Question: Im using AutoLayout in my cells but, when the cell has large text inside the cell and the cell expands the cell seems to overlap the cell below. Image shows how this is overlapping the cells:

UITableViewCell:
'''
#import "PostTableViewCell.h"
@implementation PostTableViewCell
@synthesize main;
@synthesize top;
@synthesize center;
@synthesize centerLeft;
@synthesize centerRight;
@synthesize bottom;
@synthesize labelMessage;
@synthesize labelCat;
@synthesize labelSubCat;
@synthesize labelCountry;
@synthesize labelUser;
@synthesize labelDate;
@synthesize imageviewThreadImage;
@synthesize split;
- (id)initWithStyle:(UITableViewCellStyle)style reuseIdentifier:(NSString *)reuseIdentifier {
self = [super initWithStyle:style reuseIdentifier:reuseIdentifier];
if (self) {
[self.contentView setTranslatesAutoresizingMaskIntoConstraints:NO];
self.contentView.autoresizingMask = UIViewAutoresizingFlexibleHeight|UIViewAutoresizingFlexibleWidth;
CGRect screenBound = [[UIScreen mainScreen] bounds];
CGSize screenSize = screenBound.size;
CGFloat screenWidth = screenSize.width;
//CGFloat screenHeight = screenSize.height;
main = [UIView new];
[self.contentView addSubview:main];
main.translatesAutoresizingMaskIntoConstraints = NO;
[main sizeToFit];
main.backgroundColor = [UIColor whiteColor];
top = [UIView new];
[main addSubview:top];
top.translatesAutoresizingMaskIntoConstraints = NO;
[top sizeToFit];
top.backgroundColor = [UIColor whiteColor];
labelUser = [UILabel new];
[top addSubview:labelUser];
labelUser.translatesAutoresizingMaskIntoConstraints = NO;
[labelUser sizeToFit];
[labelUser setFont:[UIFont systemFontOfSize:10]];
labelUser.textColor = [UIColor colorWithRed:(114.0/255.0) green:(114.0/255.0) blue:(114.0/255.0) alpha:1.0];
labelDate = [UILabel new];
[top addSubview:labelDate];
labelDate.translatesAutoresizingMaskIntoConstraints = NO;
[labelDate sizeToFit];
[labelDate setFont:[UIFont systemFontOfSize:10]];
labelDate.textColor = [UIColor colorWithRed:(114.0/255.0) green:(114.0/255.0) blue:(114.0/255.0) alpha:1.0];
center = [UIView new];
[main addSubview:center];
center.translatesAutoresizingMaskIntoConstraints = NO;
[center sizeToFit];
center.backgroundColor = [UIColor whiteColor];
imageviewThreadImage = [UIImageView new];
[center addSubview:imageviewThreadImage];
imageviewThreadImage.translatesAutoresizingMaskIntoConstraints = NO;
imageviewThreadImage.backgroundColor = [UIColor colorWithRed:(207.0/255.0) green:(215.0/255.0) blue:(248.0/255.0) alpha:1.0];
[imageviewThreadImage sizeToFit];
labelMessage = [UILabel new];
[center addSubview:labelMessage];
labelMessage.translatesAutoresizingMaskIntoConstraints = NO;
[labelMessage sizeToFit];
[labelMessage setFont:[UIFont systemFontOfSize:12]];
labelMessage.preferredMaxLayoutWidth = screenWidth - 10 - 36;
labelMessage.lineBreakMode = NSLineBreakByWordWrapping;
labelMessage.numberOfLines = 0;
labelMessage.textColor = [UIColor lightGrayColor];
//labelMessage.backgroundColor = [UIColor colorWithRed:(207.0/255.0) green:(215.0/255.0) blue:(248.0/255.0) alpha:1.0];
//labelMessage.lineBreakMode = UILineBreakModeWordWrap;
bottom = [UIView new];
[main addSubview:bottom];
bottom.translatesAutoresizingMaskIntoConstraints = NO;
[bottom sizeToFit];
labelCat = [UILabel new];
[bottom addSubview:labelCat];
labelCat.translatesAutoresizingMaskIntoConstraints = NO;
[labelCat sizeToFit];
[labelCat setFont:[UIFont systemFontOfSize:10]];
labelCat.textColor = [UIColor colorWithRed:(58.0/255.0) green:(82.0/255.0) blue:(207.0/255.0) alpha:1.0];
labelCat.lineBreakMode = NSLineBreakByWordWrapping;
labelCat.numberOfLines = 0;
labelSubCat = [UILabel new];
[bottom addSubview:labelSubCat];
labelSubCat.translatesAutoresizingMaskIntoConstraints = NO;
[labelSubCat sizeToFit];
[labelSubCat setFont:[UIFont systemFontOfSize:10]];
labelSubCat.textColor = [UIColor colorWithRed:(58.0/255.0) green:(82.0/255.0) blue:(207.0/255.0) alpha:1.0];
labelCountry = [UILabel new];
[bottom addSubview:labelCountry];
labelCountry.translatesAutoresizingMaskIntoConstraints = NO;
[labelCountry sizeToFit];
[labelCountry setFont:[UIFont systemFontOfSize:10]];
labelCountry.textColor = [UIColor colorWithRed:(58.0/255.0) green:(82.0/255.0) blue:(207.0/255.0) alpha:1.0];
split = [UIView new];
[main addSubview:split];
split.translatesAutoresizingMaskIntoConstraints = NO;
[split sizeToFit];
split.backgroundColor = [UIColor grayColor];
}
return self;
}
- (void)layoutSubviews
{
[super layoutSubviews];
// Make sure the contentView does a layout pass here so that its subviews have their frames set, which we
// need to use to set the preferredMaxLayoutWidth below.
[self.contentView setNeedsLayout];
[self.contentView layoutIfNeeded];
// Set the preferredMaxLayoutWidth of the mutli-line bodyLabel based on the evaluated width of the label's frame,
// as this will allow the text to wrap correctly, and as a result allow the label to take on the correct height.
self.labelMessage.preferredMaxLayoutWidth = CGRectGetWidth(self.labelMessage.frame);
}
- (void)updateConstraints {
[super updateConstraints];
if (self.didSetupConstraints) return;
NSDictionary *viewsDictionary7 = @{@"main":main};
NSArray *constraint_H37 = [NSLayoutConstraint constraintsWithVisualFormat:@"V:|[main]|"
options:0
metrics:nil
views:viewsDictionary7];
NSArray *constraint_V37 = [NSLayoutConstraint constraintsWithVisualFormat:@"H:|[main]|"
options:0
metrics:nil
views:viewsDictionary7];
[self.contentView addConstraints:constraint_H37];
[self.contentView addConstraints:constraint_V37];
//NSString *text = labelMessage.text;
NSDictionary *viewsDictionary3 = @{@"top":top,@"center":center,@"bottom":bottom,@"split":split};
NSArray *constraint_H3 = [NSLayoutConstraint constraintsWithVisualFormat:@"V:|-10-[top]-5-[center(>=40)]-5-[bottom]-10-[split(1)]|"
options:0
metrics:nil
views:viewsDictionary3];
NSArray *constraint_H33cvcv4545fdd = [NSLayoutConstraint constraintsWithVisualFormat:@"H:|[split]|"
options:0
metrics:nil
views:viewsDictionary3];
NSArray *constraint_H33 = [NSLayoutConstraint constraintsWithVisualFormat:@"H:|[top]|"
options:0
metrics:nil
views:viewsDictionary3];
NSArray *constraint_H333 = [NSLayoutConstraint constraintsWithVisualFormat:@"H:|[center]|"
options:0
metrics:nil
views:viewsDictionary3];
NSArray *constraint_H3335657 = [NSLayoutConstraint constraintsWithVisualFormat:@"H:|[bottom]|"
options:0
metrics:nil
views:viewsDictionary3];
NSDictionary *viewsDictionary4 = @{@"labelUser":labelUser,@"labelDate":labelDate};
NSArray *constraint_H4 = [NSLayoutConstraint constraintsWithVisualFormat:@"V:|[labelUser]|"
options:0
metrics:nil
views:viewsDictionary4];
NSDictionary *viewsDictionary45 = @{@"labelDate":labelDate};
NSArray *constraint_H4555 = [NSLayoutConstraint constraintsWithVisualFormat:@"V:|[labelDate]|"
options:0
metrics:nil
views:viewsDictionary45];
NSArray *constraint_H44 = [NSLayoutConstraint constraintsWithVisualFormat:@"H:|-5-[labelUser]-20-[labelDate]-5-|"
options:0
metrics:nil
views:viewsDictionary4];
NSDictionary *viewsDictionary48 = @{@"labelMessage":labelMessage,@"imageviewThreadImage":imageviewThreadImage};
NSArray *constraint_H48 = [NSLayoutConstraint constraintsWithVisualFormat:@"V:|-5-[labelMessage]-5-|"
options:0
metrics:nil
views:viewsDictionary48];
NSArray *constraint_H48342 = [NSLayoutConstraint constraintsWithVisualFormat:@"V:|-8-[imageviewThreadImage(36)]"
options:0
metrics:nil
views:viewsDictionary48];
NSArray *constraint_H448345fgdfg = [NSLayoutConstraint constraintsWithVisualFormat:@"H:|-5-[imageviewThreadImage(36)]"
options:0
metrics:nil
views:viewsDictionary48];
CGRect screenBound = [[UIScreen mainScreen] bounds];
CGSize screenSize = screenBound.size;
CGFloat screenWidth = screenSize.width;
//CGFloat screenHeight = screenSize.height;
NSArray *constraint_H448345fgdfgdfdf454 = [NSLayoutConstraint constraintsWithVisualFormat:[NSString stringWithFormat:@"H:|-46-[labelMessage(%f)]-10-|",screenWidth - 51]
options:0
metrics:nil
views:viewsDictionary48];
/**NSArray *constraint_H448 = [NSLayoutConstraint constraintsWithVisualFormat:@"H:|-5-[labelMessage]-5-|"
options:0
metrics:nil
views:viewsDictionary48];**/
NSDictionary *viewsDictionary488 = @{@"labelCat":labelCat,@"labelCountry":labelCountry,@"labelSubCat":labelSubCat};
NSArray *constraint_H488 = [NSLayoutConstraint constraintsWithVisualFormat:@"V:|-5-[labelCat]|"
options:0
metrics:nil
views:viewsDictionary488];
NSArray *constraint_H48898 = [NSLayoutConstraint constraintsWithVisualFormat:@"V:|-5-[labelCountry]|"
options:0
metrics:nil
views:viewsDictionary488];
NSArray *constraint_H48898fgf54 = [NSLayoutConstraint constraintsWithVisualFormat:@"V:|-5-[labelSubCat]|"
options:0
metrics:nil
views:viewsDictionary488];
NSArray *constraint_H4488 = [NSLayoutConstraint constraintsWithVisualFormat:@"H:|-5-[labelCat]-10-[labelSubCat]-10-[labelCountry]"
options:0
metrics:nil
views:viewsDictionary488];
[self.contentView addConstraints:constraint_H3];
[self.contentView addConstraints:constraint_H33];
[self.contentView addConstraints:constraint_H333];
[self.contentView addConstraints:constraint_H4];
[self.contentView addConstraints:constraint_H44];
[self.contentView addConstraints:constraint_H48];
//[self.contentView addConstraints:constraint_H448];
[self.contentView addConstraints:constraint_H4555];
[self.contentView addConstraints:constraint_H3335657];
[self.contentView addConstraints:constraint_H488];
[self.contentView addConstraints:constraint_H48342];
[self.contentView addConstraints:constraint_H4488];
[self.contentView addConstraints:constraint_H448345fgdfg];
[self.contentView addConstraints:constraint_H48898];
[self.contentView addConstraints:constraint_H48898fgf54];
[self.contentView addConstraints:constraint_H33cvcv4545fdd];
[self.contentView addConstraints:constraint_H448345fgdfgdfdf454];
self.didSetupConstraints = YES;
}
- (void)awakeFromNib {
// Initialization code
}
- (void)setSelected:(BOOL)selected animated:(BOOL)animated {
[super setSelected:selected animated:animated];
// Configure the view for the selected state
}
@end
'''
How my cells are reused:
CellForRowIndexPath -
'''
if(tableView == tableViewPost){
Post *t = (Post*)[tmpArray2 objectAtIndex:indexPath.row];
static NSString *simpleTableIdentifier = @"SimpleTableItem46";
PostTableViewCell *cell = (PostTableViewCell*)[tableView dequeueReusableCellWithIdentifier:simpleTableIdentifier];
//cell.layer.shouldRasterize = YES;
//cell.layer.rasterizationScale = [UIScreen mainScreen].scale;
if (cell == nil) {
cell = [[PostTableViewCell alloc] initWithStyle:UITableViewCellStyleDefault reuseIdentifier:simpleTableIdentifier];
}
cell.labelMessage.text = t.message;
cell.labelCat.text = t.cat;
cell.labelSubCat.text = t.subcat;
cell.labelCountry.text = t.country;
cell.labelUser.text = [NSString stringWithFormat:@"%@", t.user];
cell.labelDate.text = [NSString stringWithFormat:@"%@", t.date];
[cell.contentView setNeedsUpdateConstraints];
[cell.contentView updateConstraintsIfNeeded];
[cell.contentView setNeedsLayout];
[cell.contentView layoutIfNeeded];
return cell;
}
'''
HeightForRowIndexPath -
'''
if(tableView == tableViewPost){
Post *t = (Post*)[tmpArray2 objectAtIndex:indexPath.row];
PostTableViewCell *cell = (PostTableViewCell*)[self tableView:tableView cellForRowAtIndexPath:indexPath];
[cell.contentView setNeedsUpdateConstraints];
[cell.contentView updateConstraintsIfNeeded];
[cell.contentView setNeedsLayout];
[cell.contentView layoutIfNeeded];
CGFloat height = [cell.contentView systemLayoutSizeFittingSize:UILayoutFittingCompressedSize].height;
//CGSize size = [cell.contentView systemLayoutSizeFittingSize:UILayoutFittingCompressedSize];
return height;
}
'''
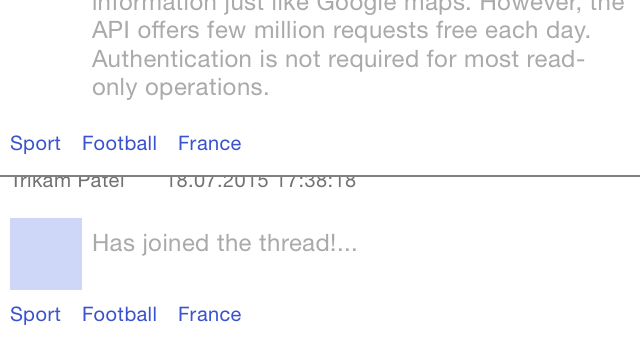
Answer: if you are using iOS 8 or greater you can try
'''
tableView.rowHeight = UITableViewAutomaticDimension
tableView.estimatedRowHeight = 70.0
'''